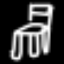
Label: chair